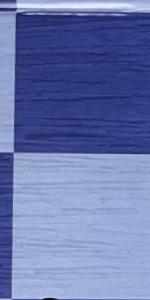
Label: Empty